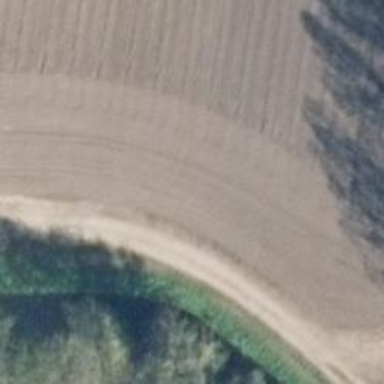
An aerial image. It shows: Dirt track road.